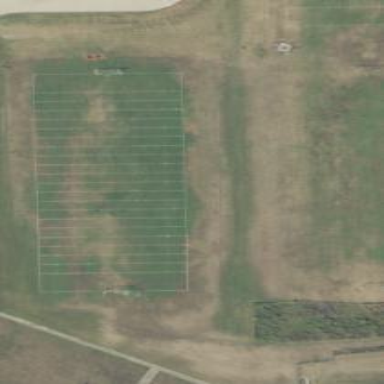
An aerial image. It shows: American football pitch.